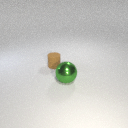
small brown rubber cylinder to the left of large green metal sphere